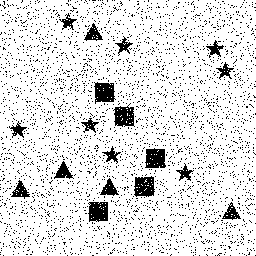
Squares: 5
Triangles: 5
Stars: 8
Total shapes: 18